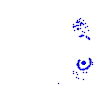
Particle: electron